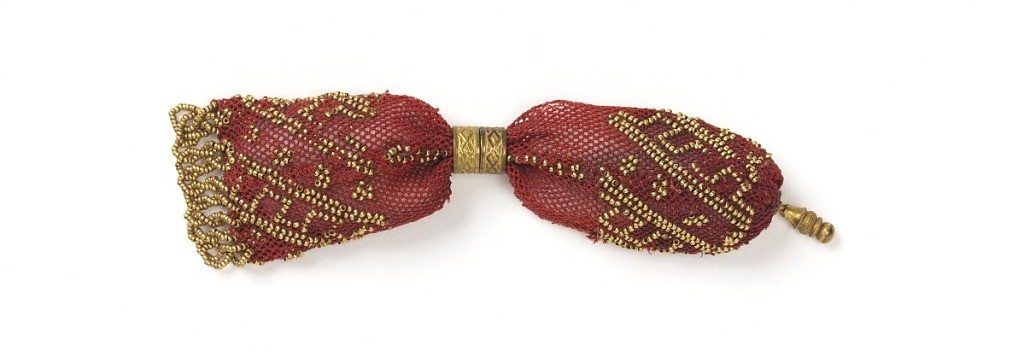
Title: Miser's purse
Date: early 19th century
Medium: silk, metal Technique: crocheted
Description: Crocheted red silk ornamented with gold beads in diagonal patterns.  Two gold metal rings at opening; a fringe of twisted gold beads at one end; a gold drop at the other.